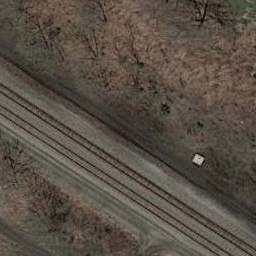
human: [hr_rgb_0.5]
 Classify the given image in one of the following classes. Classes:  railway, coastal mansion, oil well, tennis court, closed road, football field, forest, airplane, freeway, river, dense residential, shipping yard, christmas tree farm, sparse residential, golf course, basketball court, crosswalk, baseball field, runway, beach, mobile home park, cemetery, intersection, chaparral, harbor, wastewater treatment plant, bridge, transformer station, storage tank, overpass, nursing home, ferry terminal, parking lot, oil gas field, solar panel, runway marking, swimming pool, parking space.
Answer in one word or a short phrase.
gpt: railway